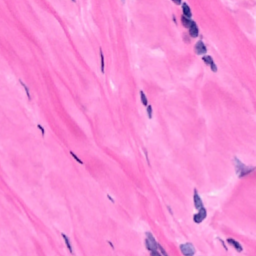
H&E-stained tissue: Breast